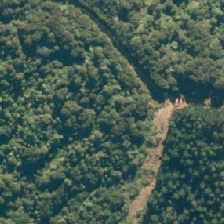
Land cover: manuka_kanuka